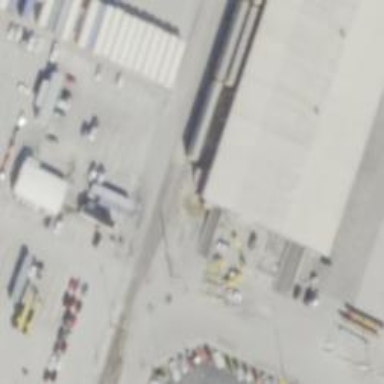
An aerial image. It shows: Rail spur service.